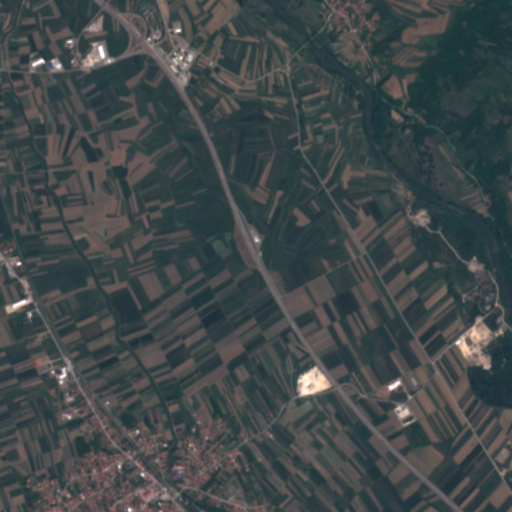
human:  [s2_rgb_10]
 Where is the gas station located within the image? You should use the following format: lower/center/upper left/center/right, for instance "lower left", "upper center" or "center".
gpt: The gas station is located in the center of the image.
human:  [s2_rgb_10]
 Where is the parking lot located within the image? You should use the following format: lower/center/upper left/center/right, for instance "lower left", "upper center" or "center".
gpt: The parking lot is located in the center of the image.
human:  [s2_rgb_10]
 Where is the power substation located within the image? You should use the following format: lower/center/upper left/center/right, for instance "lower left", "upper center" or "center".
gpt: The power substation is located in the upper center of the image.
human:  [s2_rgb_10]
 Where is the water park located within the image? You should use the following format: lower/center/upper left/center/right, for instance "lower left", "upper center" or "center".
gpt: The water park is located in the upper left of the image.
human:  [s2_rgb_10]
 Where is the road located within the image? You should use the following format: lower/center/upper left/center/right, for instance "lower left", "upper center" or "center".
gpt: There is no road in the image.